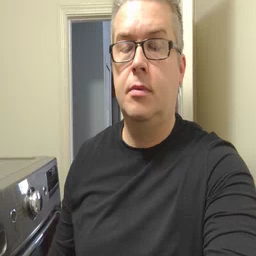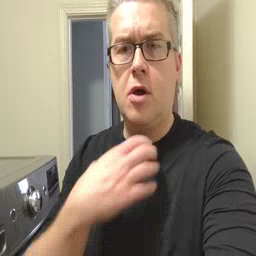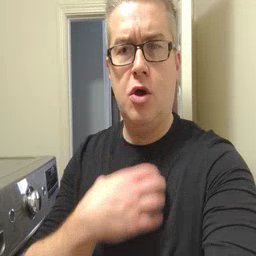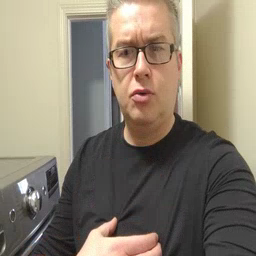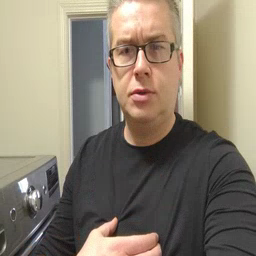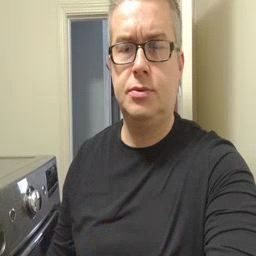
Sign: hungry